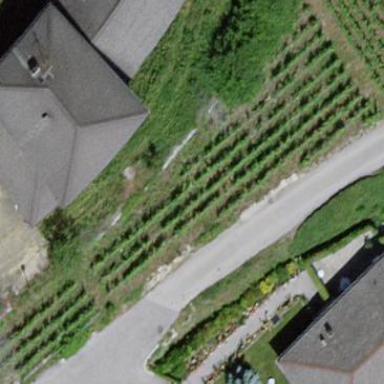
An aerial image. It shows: Vineyard with grape crops.